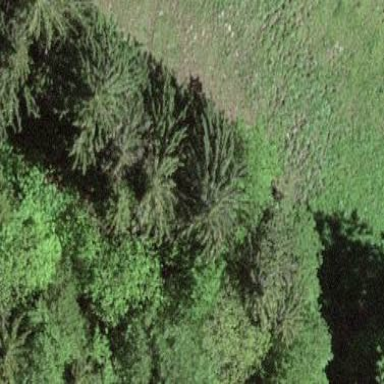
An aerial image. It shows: Forest area.